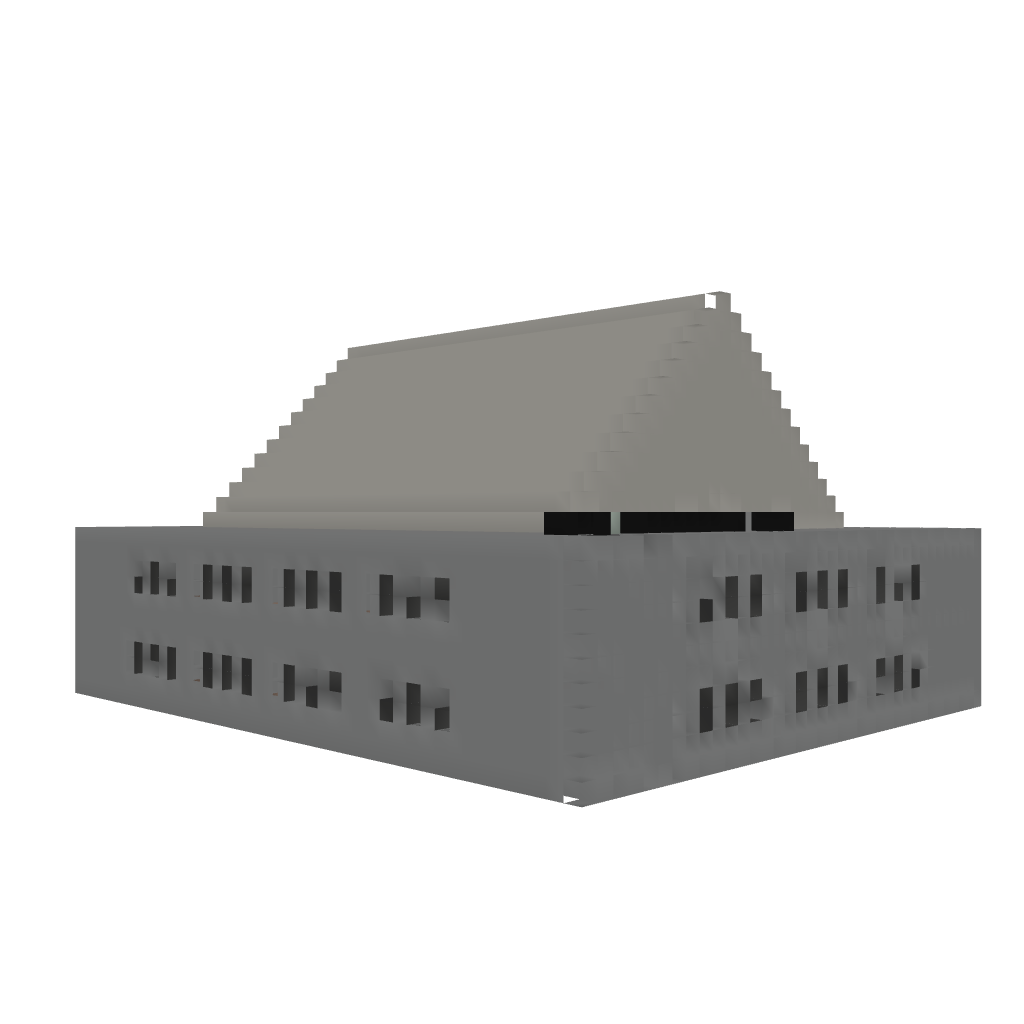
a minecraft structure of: The best jail